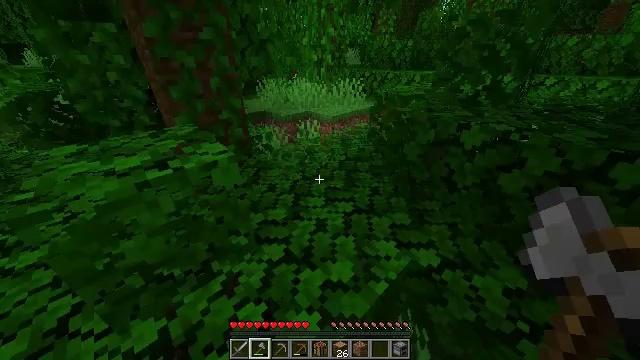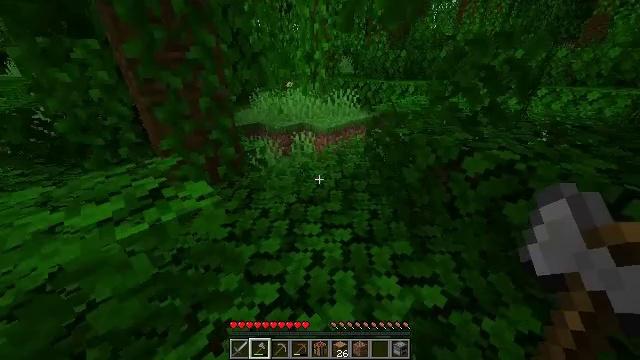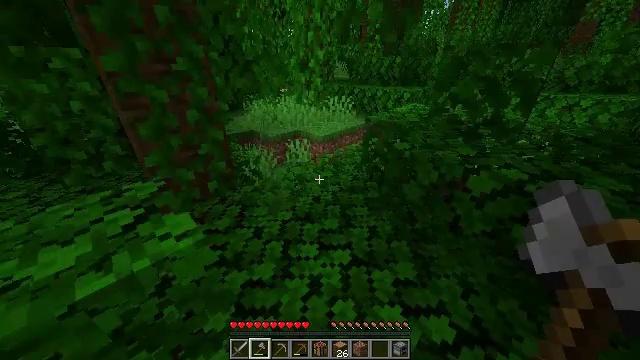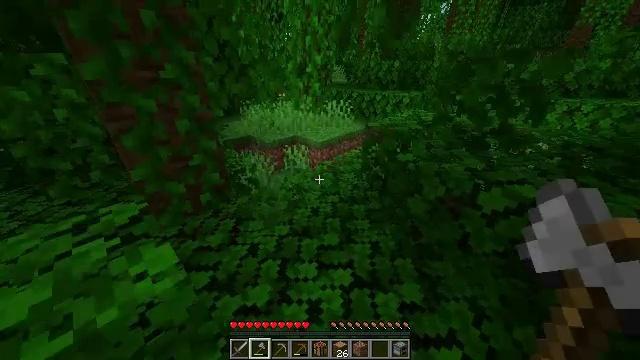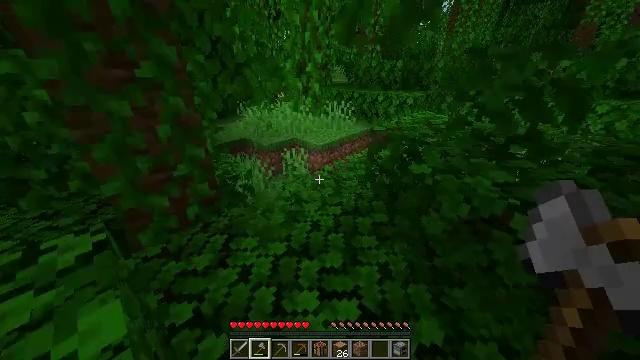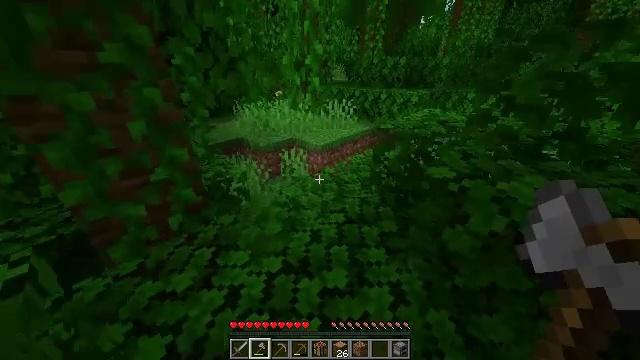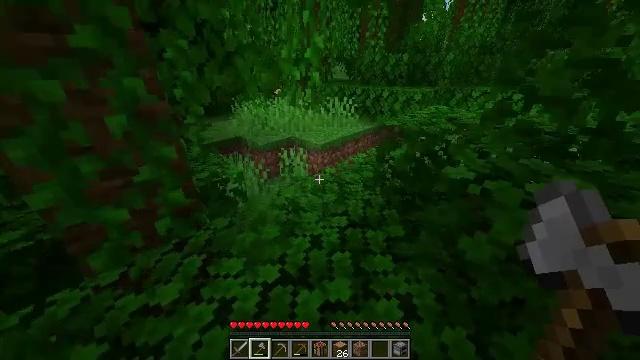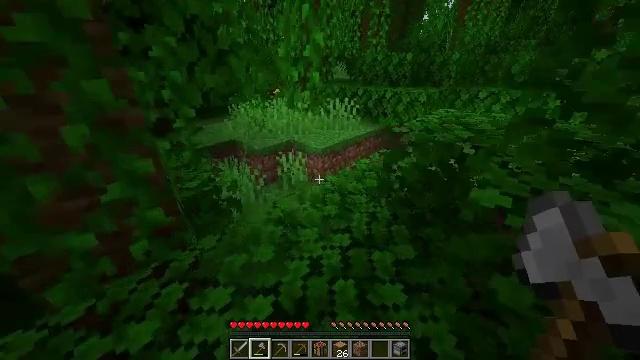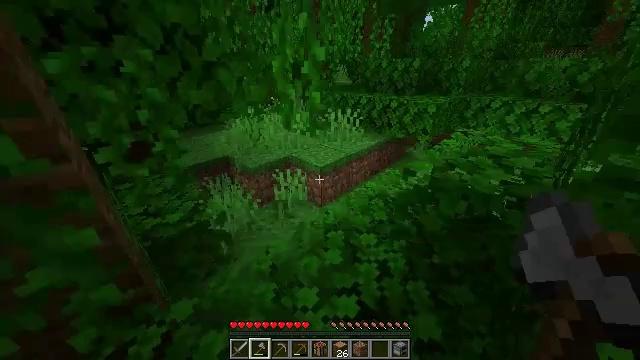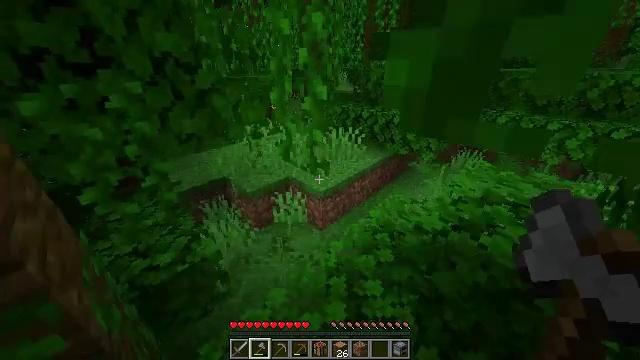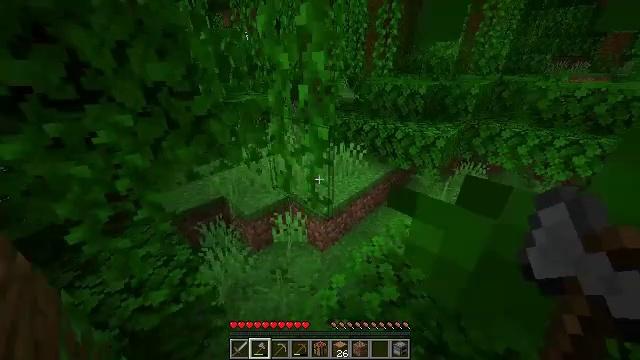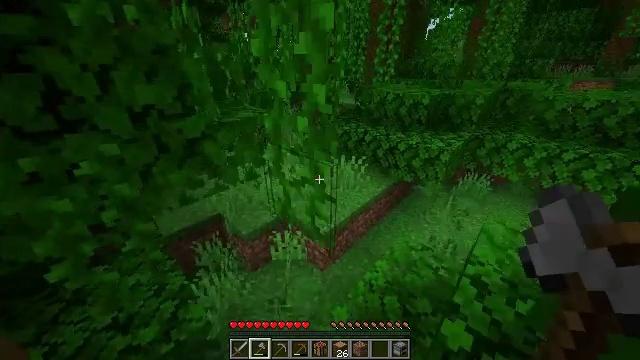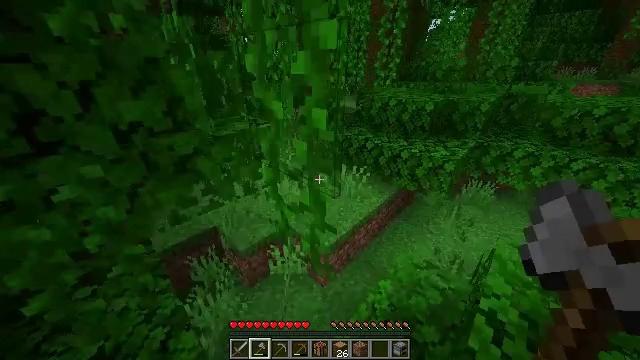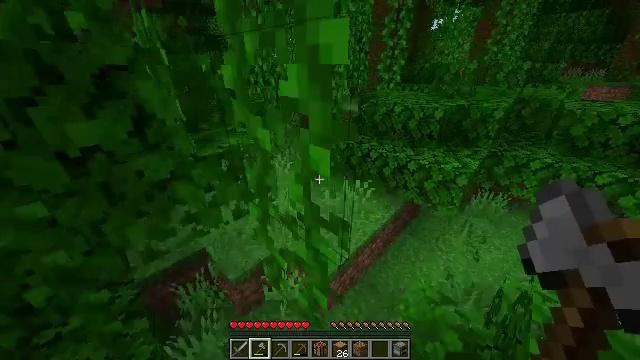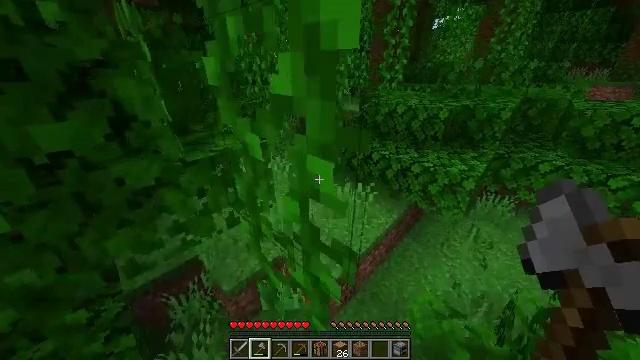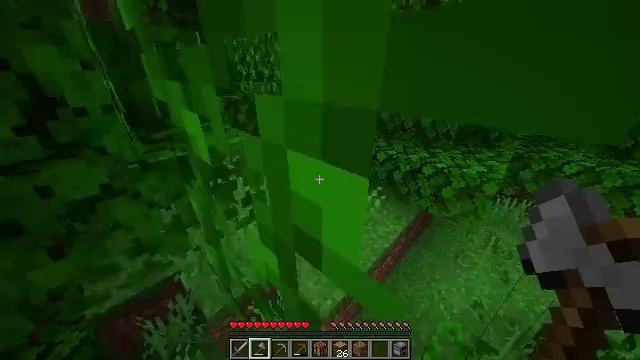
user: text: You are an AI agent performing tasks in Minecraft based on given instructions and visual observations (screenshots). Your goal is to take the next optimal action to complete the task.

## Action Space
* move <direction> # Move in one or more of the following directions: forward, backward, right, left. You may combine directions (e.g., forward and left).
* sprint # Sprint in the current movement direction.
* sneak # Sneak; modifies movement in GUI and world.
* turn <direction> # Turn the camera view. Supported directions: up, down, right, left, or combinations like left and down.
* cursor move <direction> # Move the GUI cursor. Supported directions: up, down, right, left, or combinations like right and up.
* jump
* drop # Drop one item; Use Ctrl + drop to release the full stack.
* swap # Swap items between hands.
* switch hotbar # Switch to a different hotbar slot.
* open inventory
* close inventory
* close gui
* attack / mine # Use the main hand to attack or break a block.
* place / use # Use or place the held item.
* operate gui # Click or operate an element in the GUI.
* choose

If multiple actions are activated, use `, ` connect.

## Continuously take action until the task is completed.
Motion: motion action
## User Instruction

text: Attack bamboo to gather it.
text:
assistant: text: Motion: move forward, sprint, turn right and up, jump
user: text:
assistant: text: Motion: move forward, sprint, turn right, jump
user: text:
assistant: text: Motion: move forward, sprint, jump
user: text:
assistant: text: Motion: move forward, sprint, jump
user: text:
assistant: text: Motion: move forward, sprint, jump
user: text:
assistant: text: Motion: move forward, sprint, jump
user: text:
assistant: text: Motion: move forward, sprint, jump
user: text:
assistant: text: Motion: move forward, sprint, jump
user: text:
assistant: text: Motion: move forward, sprint, jump
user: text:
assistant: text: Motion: move forward, sprint, jump
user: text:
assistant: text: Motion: move forward, sprint, jump
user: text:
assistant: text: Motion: move forward, sprint, jump
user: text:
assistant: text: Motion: move forward, sprint, jump
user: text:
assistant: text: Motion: move forward, sprint, jump
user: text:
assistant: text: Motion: move forward, sprint, jump
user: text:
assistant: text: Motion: move forward, sprint, jump
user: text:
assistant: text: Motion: move forward, sprint, turn right and up, jump
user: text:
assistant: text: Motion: move forward, sprint, turn right, jump
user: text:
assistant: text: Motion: move forward, sprint, jump
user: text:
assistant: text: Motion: move forward, sprint, jump
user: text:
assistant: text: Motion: move forward, sprint, jump
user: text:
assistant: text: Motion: move forward, sprint, jump
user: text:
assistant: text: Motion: move forward, sprint, jump
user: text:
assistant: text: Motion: move forward, sprint, jump
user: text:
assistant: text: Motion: move forward, sprint, jump
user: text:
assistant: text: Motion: move forward, sprint, jump
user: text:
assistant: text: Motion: move forward, sprint, jump
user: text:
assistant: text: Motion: move forward, sprint, turn left and up, jump
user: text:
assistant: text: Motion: move forward, sprint, turn left and up, jump
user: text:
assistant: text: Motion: move forward, sprint, turn left and up, jump